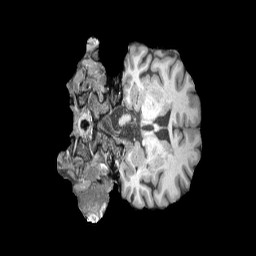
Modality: T1w
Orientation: coronal
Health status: healthy